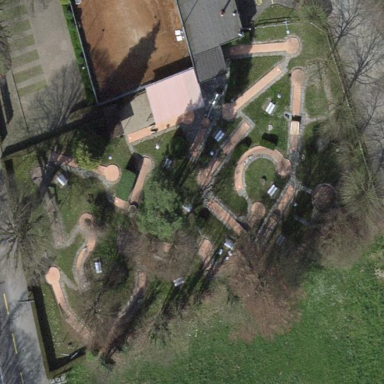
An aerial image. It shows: Miniature golf leisure land.